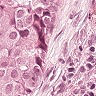
Metastatic tissue present: yes